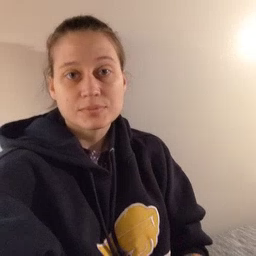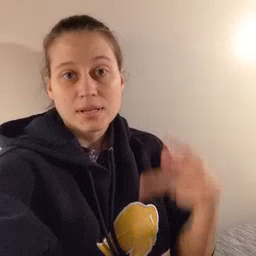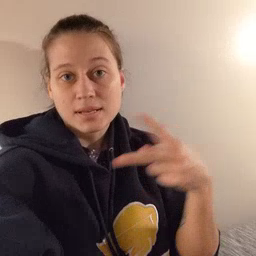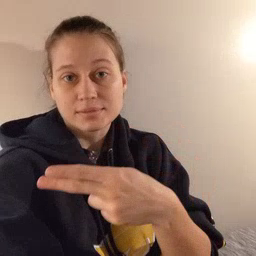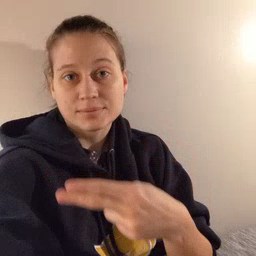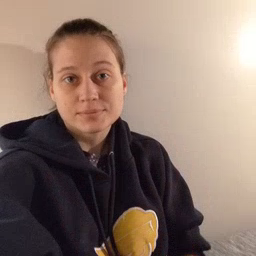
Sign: cut